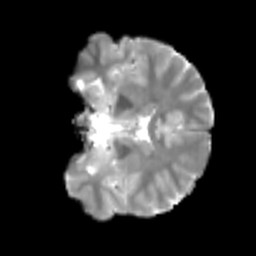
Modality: T2w
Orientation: coronal
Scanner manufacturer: siemens
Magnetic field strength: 3 T
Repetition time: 4 s
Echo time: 0.0594 s